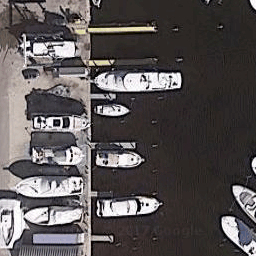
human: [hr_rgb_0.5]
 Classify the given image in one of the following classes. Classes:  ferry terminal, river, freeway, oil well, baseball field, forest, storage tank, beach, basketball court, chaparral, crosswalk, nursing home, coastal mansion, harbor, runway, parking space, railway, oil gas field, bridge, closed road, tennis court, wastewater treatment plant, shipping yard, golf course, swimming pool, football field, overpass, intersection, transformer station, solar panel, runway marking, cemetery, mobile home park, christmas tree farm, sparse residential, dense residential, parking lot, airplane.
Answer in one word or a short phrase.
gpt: harbor